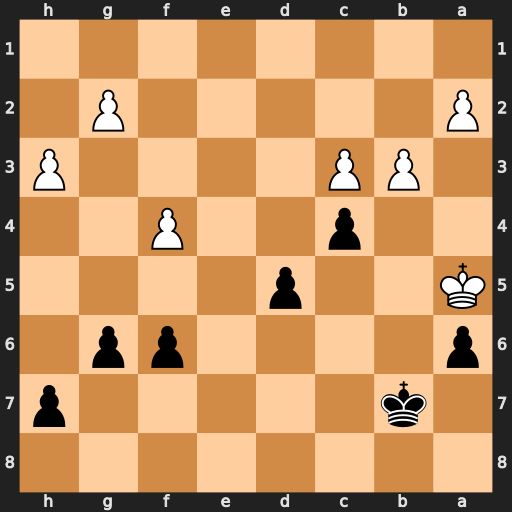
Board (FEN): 8/1k5p/p4pp1/K2p4/2p2P2/1PP4P/P5P1/8
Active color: b
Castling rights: -
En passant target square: -
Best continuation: d4 Kb4 d3 Kxc4 d2